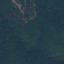
Land use / land cover class: Forest